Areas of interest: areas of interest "Shunyi District Animal Disease Prevention and Control Center"
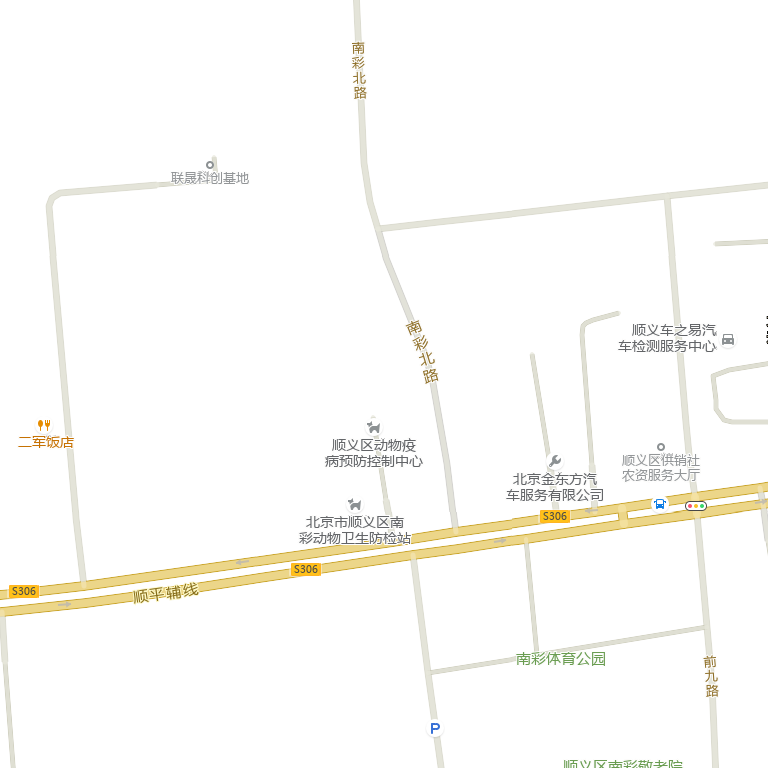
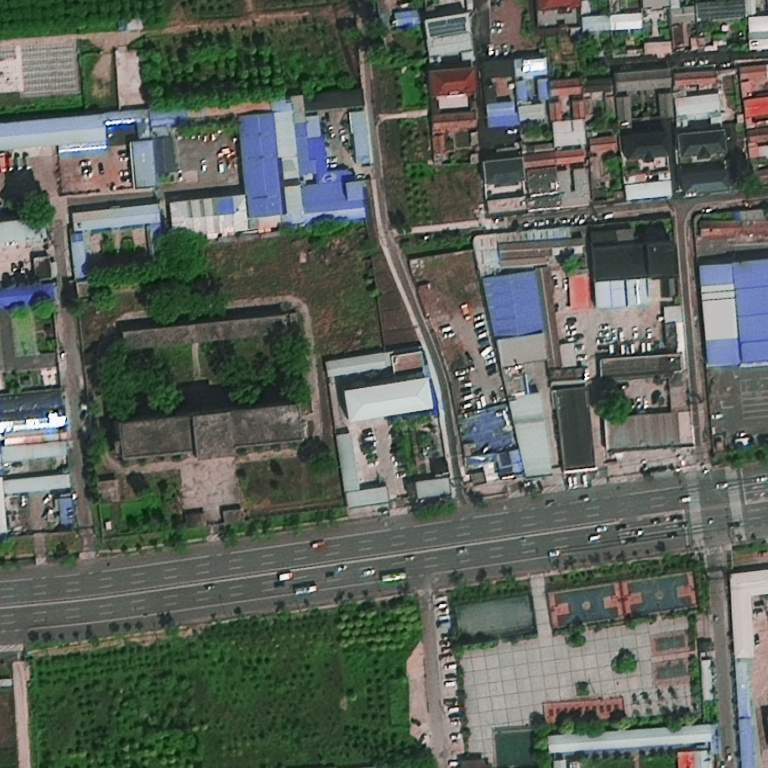